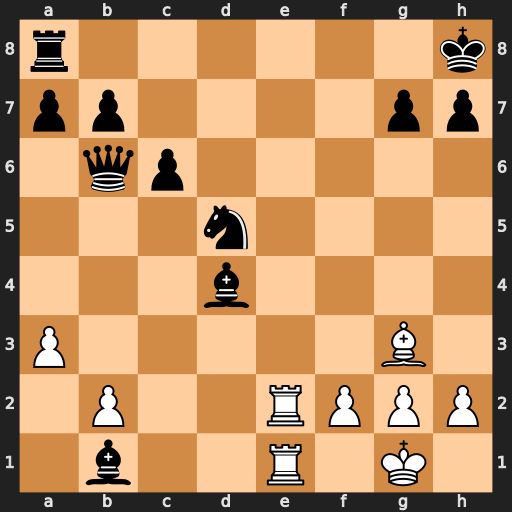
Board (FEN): r6k/pp4pp/1qp5/3n4/3b4/P5B1/1P2RPPP/1b2R1K1
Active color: w
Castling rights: -
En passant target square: -
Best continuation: Re8+ Rxe8 Rxe8#